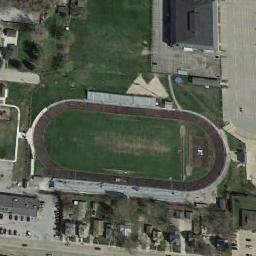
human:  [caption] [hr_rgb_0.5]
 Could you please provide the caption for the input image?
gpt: The track and field is built on the lawn, Next to the residential area and the parking lot, And is surrounded by vegetation .

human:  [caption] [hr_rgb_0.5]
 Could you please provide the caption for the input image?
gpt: Many buildings are near the ground track field .

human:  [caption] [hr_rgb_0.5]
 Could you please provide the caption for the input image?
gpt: The ground track field is surrounded by some buildings and a lawn is next to the ground track field .

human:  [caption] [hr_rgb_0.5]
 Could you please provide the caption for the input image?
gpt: The ground track field is next to the field .

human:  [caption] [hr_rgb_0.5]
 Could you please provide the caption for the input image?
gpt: There are some buildings around the ground track field with a black track .